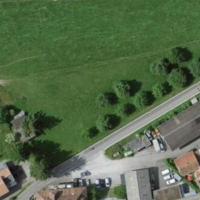
EUNIS habitat code: 55
Species observed at this site:
Sturnus vulgaris
Motacilla alba